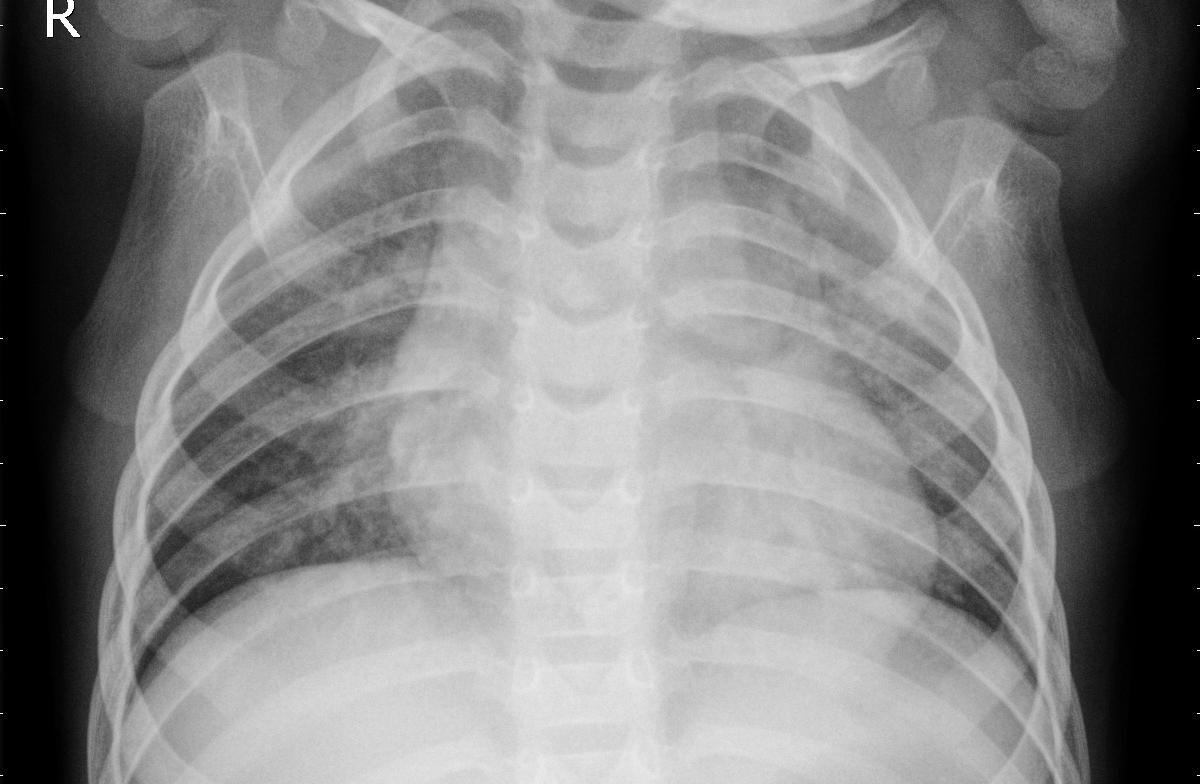
Diagnosis: PNEUMONIA